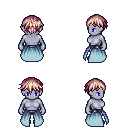
a pixel art fantasy rpg character, female body template, dark elf, purple skin, overskirt, metal pants, white blonde short bangs hairstyle, maroon shoes, four views (front, back, left, right), 2x2 character sprite sheet, small pixel art, hard edges, no anti-aliasing